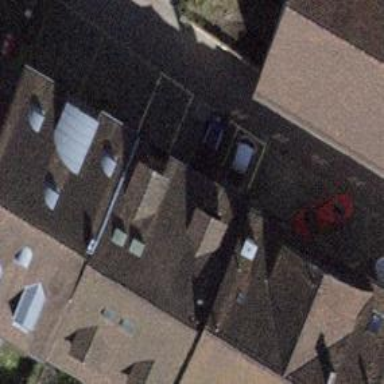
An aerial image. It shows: Apartments building with gabled roof made of roof tiles. The roof orientation is across.